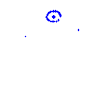
Particle: kaon